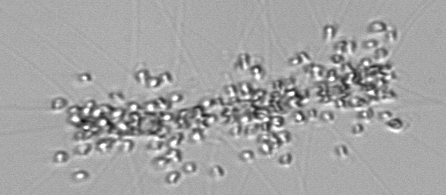
Label: Chaetoceros_didymus_TAG_external_flagellate